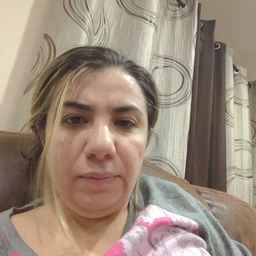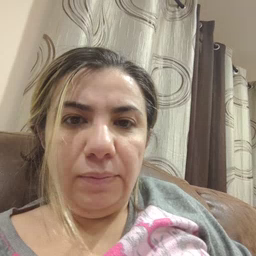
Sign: red